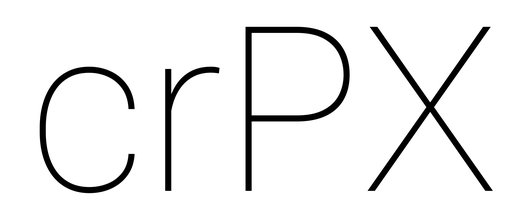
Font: Roboto_Thin